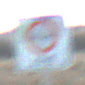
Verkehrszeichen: BeginnUmweltzone
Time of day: SunriseSunset
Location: Outdoor (Nature)
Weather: Clear
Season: Winter
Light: Natural